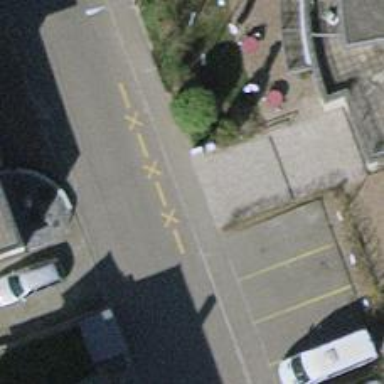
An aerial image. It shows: Unmarked crossing with traffic calming table on the road.